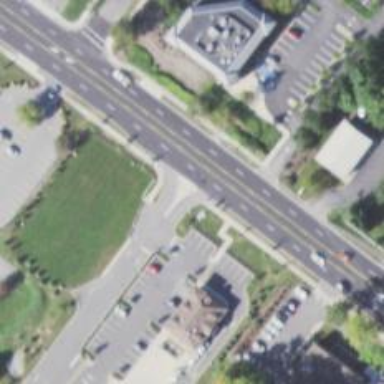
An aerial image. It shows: Footway located on traffic island.